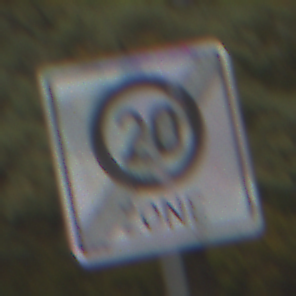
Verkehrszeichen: EndeZone20
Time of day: Midday
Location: Outdoor (Nature)
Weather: Overcast
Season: Autumn
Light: Natural